Field crop: maize
Growth stage: 2
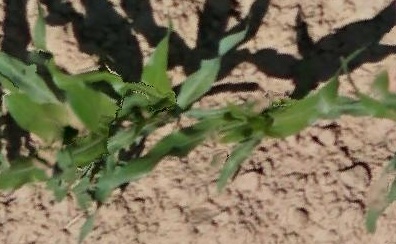
Species: maize